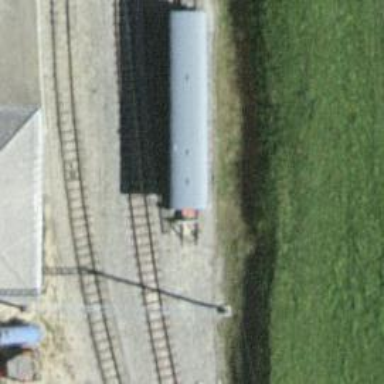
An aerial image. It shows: Railway buffer stop.